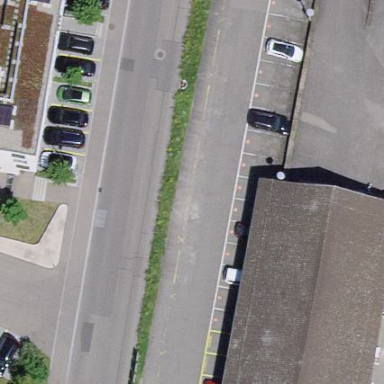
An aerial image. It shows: Street-side parking with park and ride facility available.